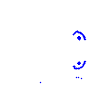
Particle: proton